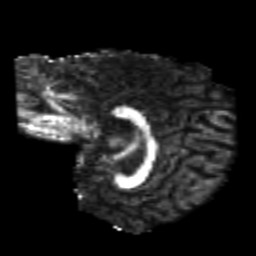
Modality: FA
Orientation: sagittal
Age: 20
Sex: female
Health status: healthy
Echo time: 0.074 s